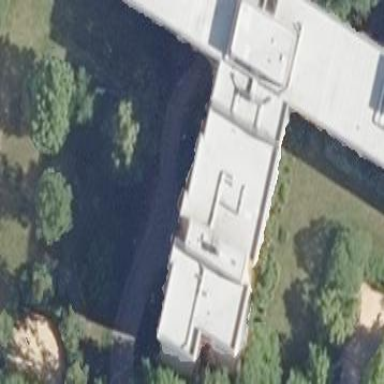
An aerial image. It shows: Building with apartments and flat roof.